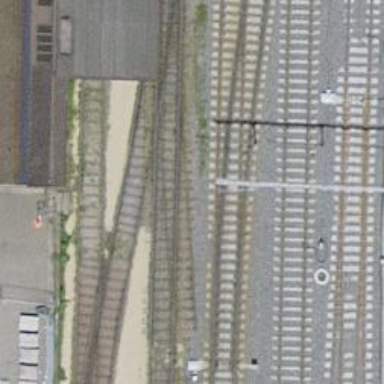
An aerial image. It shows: Railway switch.